Question: I have 2 tables of Time Intervals. One being a schedule the other being sign in and outs of the system. I need to see overlapping intervals and sum the parts where they are overlapping. Is there an efficient way to do this. I am currently trying the below. But it does not work when the Sign in and outs start before and after the segment. Meaning they were signed in for the whole time of the segment. It currently returns 0 when it should be the entire segment time. I know I am doing this wrong trying to see if there is a pattern I should be following. The SQL is confusing this I believe.. This is what I am trying to sum:

This SQL gets the segments that overlap. Now that I have them I need the select piece to sum the overlapping pieces. I don't know if there is one equation that will do it.
'''
FROM SCRD.APEMPSTAT
INNER JOIN AMS.EwfmSegmentData
ON SCRD.APEMPSTAT.Resource_XID = AMS.EwfmSegmentData.Resource_XID
AND SCRD.APEMPSTAT.SignIn < AMS.EwfmSegmentData.StopDate
AND SCRD.APEMPSTAT.SignOut > AMS.EwfmSegmentData.StartDate
INNER JOIN SCRD.SEGAP
ON AMS.EwfmSegmentData.CODE = SCRD.SEGAP.CODE
WHERE persp_ap = 'NO'
'''
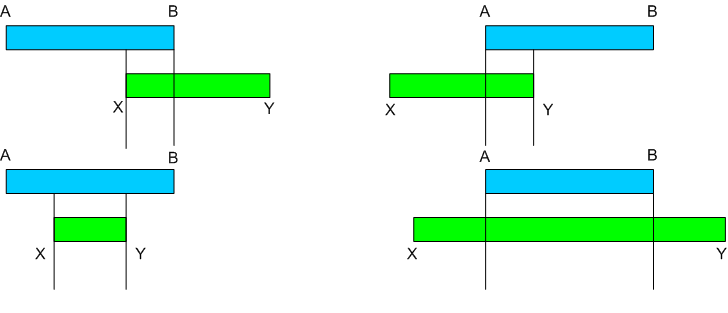
Answer: After looking over my own image. I think I solved it. The SQL looks like this.
'''
DATEDIFF(s, CASE
WHEN Startdate > SignIn
THEN StartDate
ELSE SignIn
END, CASE
WHEN StopDate < SignOut
THEN StopDate
ELSE Signout
END)
'''
This boils down to The lesser of B and Y minus the greater of A or X. I just went one by one and made the equation that I would use:
1. B-X
2. Y-A
3. Y-X
4. B-A
From that I realized that the begininning was always B or Y and the minus part was always X or A. Then I looked at why I picked each. Hence the lesser and greater piece. I hope this can help someone else out there. That datediff piece is I want the gap in seconds.